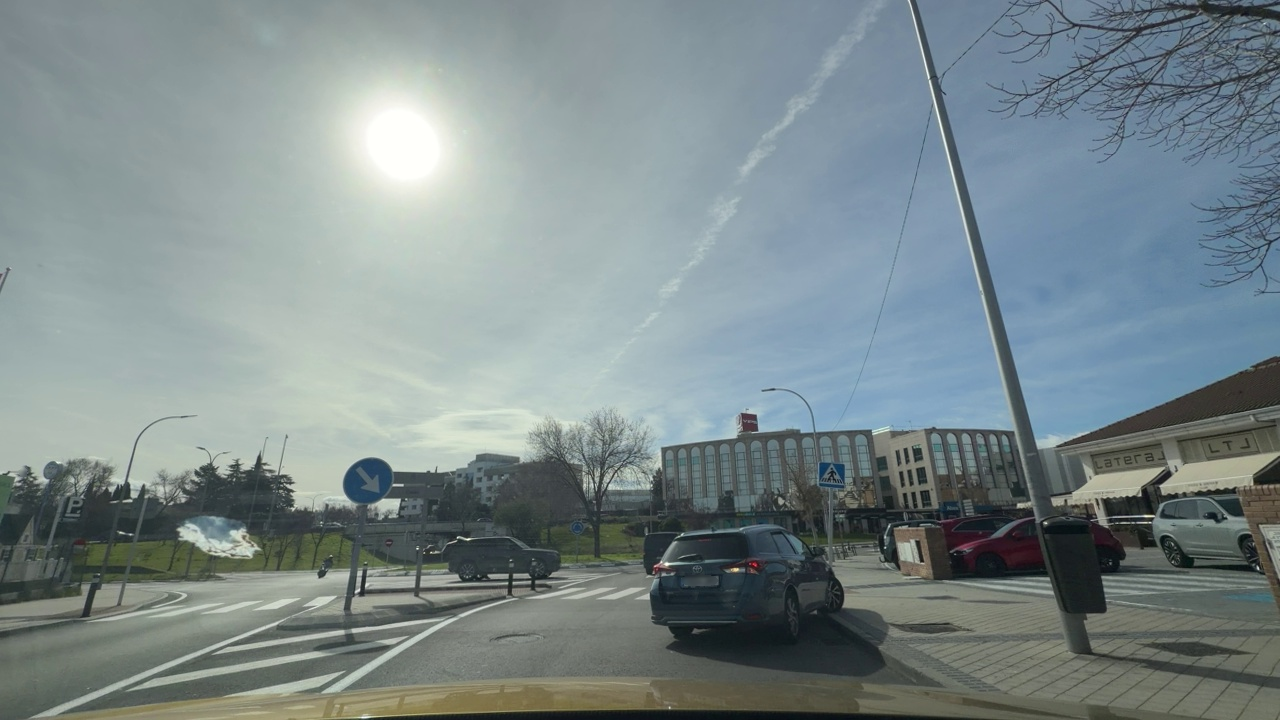
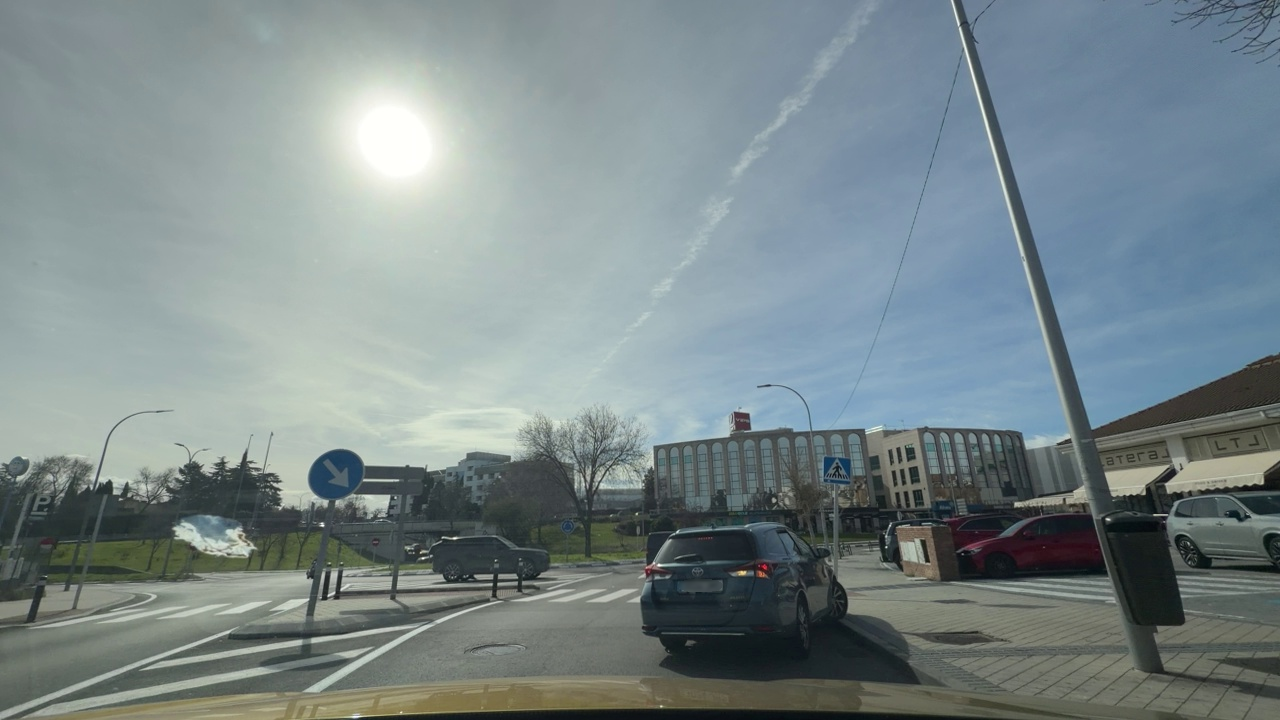
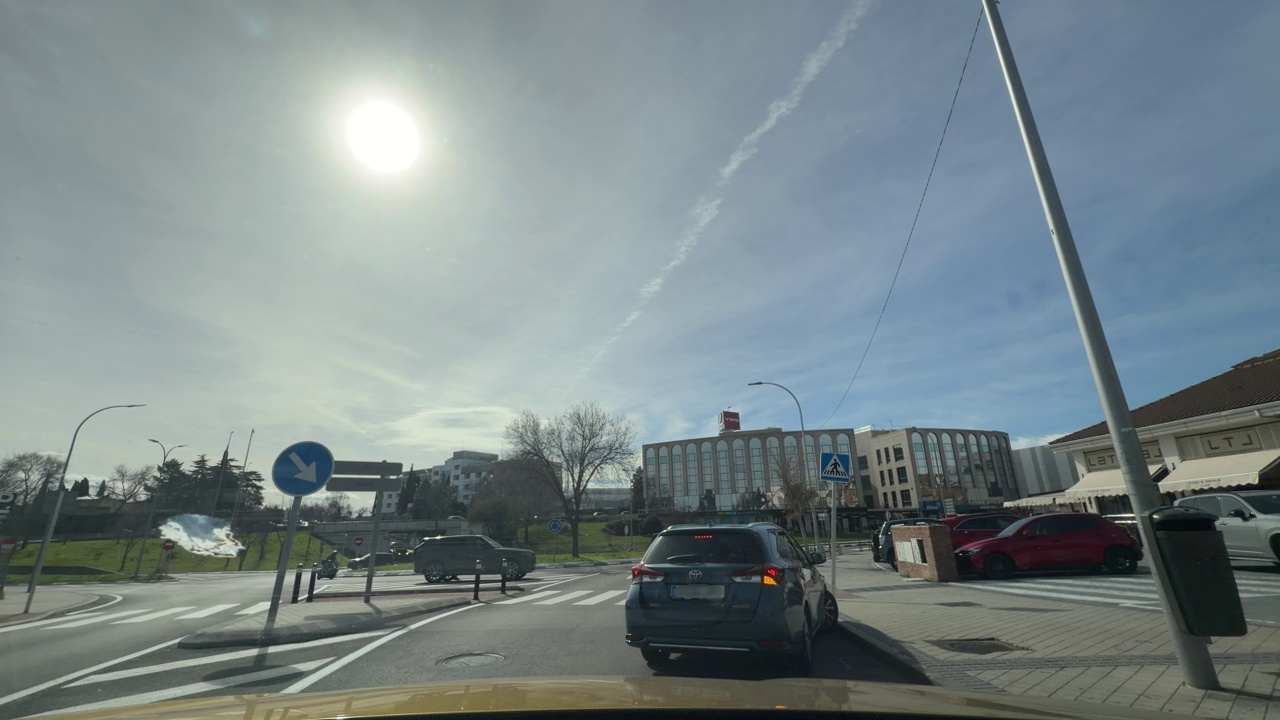
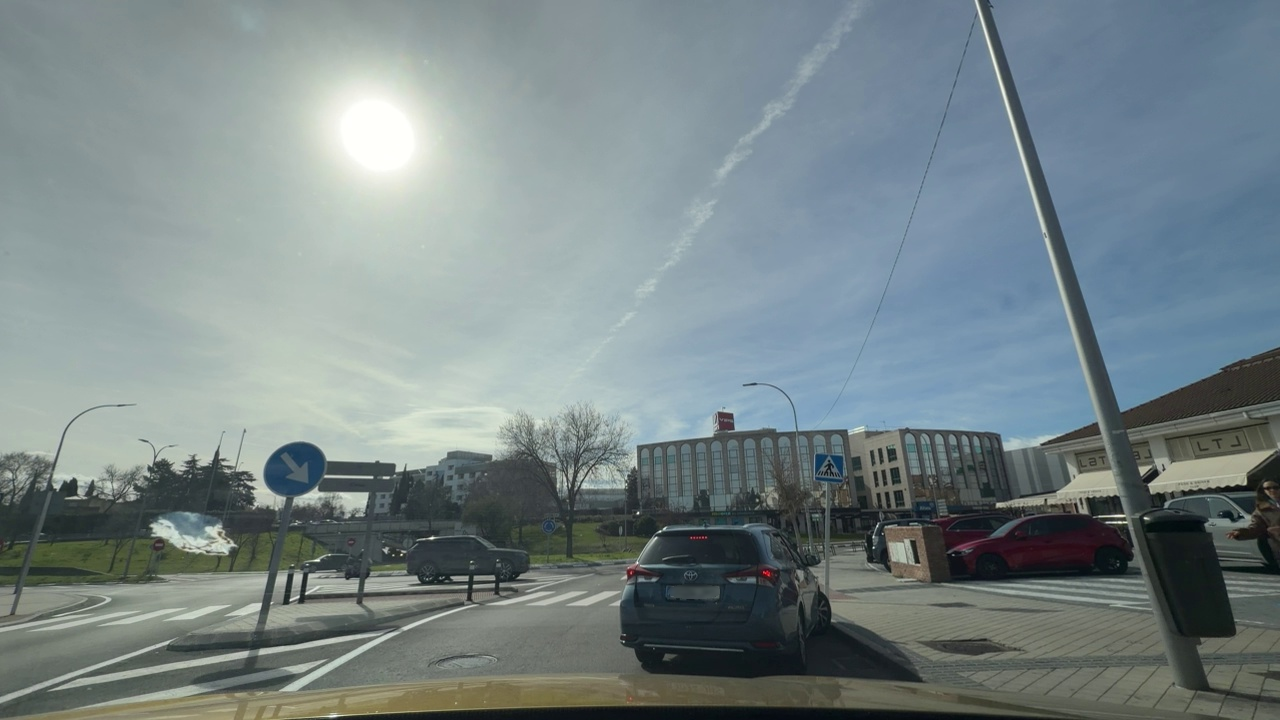
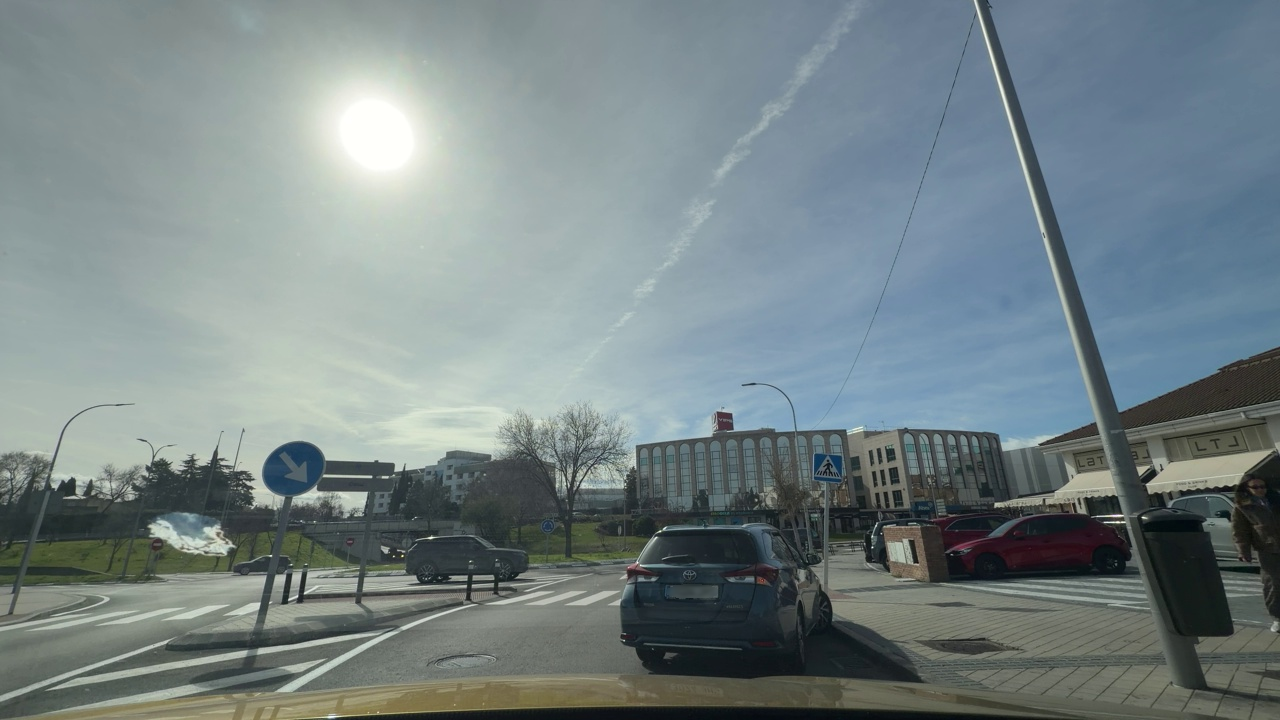
Situation: empty
Question: Are multiple traffic lights regulating the ego direction of travel displaying different colors simultaneously?
Answer: No
Reasoning: There are no traffic lights in the scene shown

Situation: empty
Question: Is there a vehicle directly ahead in the ego lane with brake lights on?
Answer: Yes
Reasoning: There is a vehicle stopped in front of us, with the brake lights clearly on, that caused ego to brake in response

Situation: empty
Question: Is the distance between the ego vehicle and the vehicle ahead decreasing?
Answer: Yes
Reasoning: Since the vehicle ahead is stoped, and ego is approaching, the distance is decreasing

Situation: empty
Question: Is either the ego vehicle or the leading vehicle stationary?
Answer: Yes
Reasoning: Leading vehicle is stationary, that caused ego to brake as a response